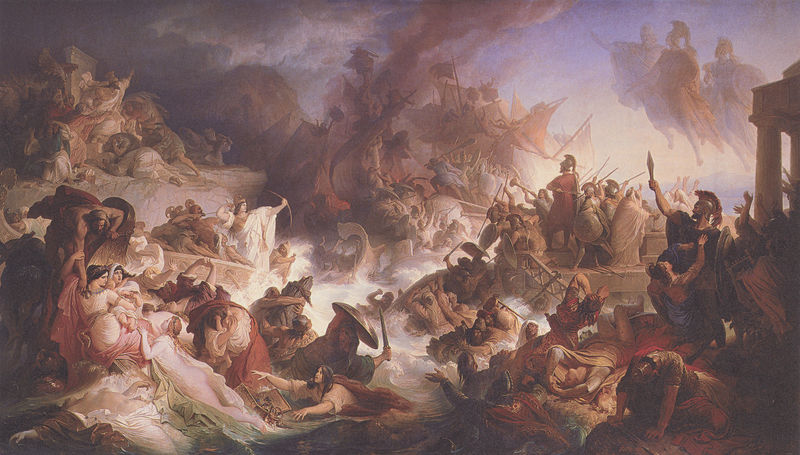
Titel: Die Seeschlacht bei Salamis
Künstler: Wilhelm von Kaulbach
Standort: München
Institution: Stiftung Maximilianeum
Schlagwörter: akt, berg, blau, dunkel, felsen, gemälde, himmel, kampf, mann, meer, nackt, schatten, wasser, weiß, wolken, fluss, frauen, gelb, menschen, bewegung, busen, frau, hell, kleid, kleider, licht, männer, schwarz, säule, säulen, gebäude, haus, rot, wolke, malerei, masse, architektur, historie, stehen, tod, öl, hügel, gitter, qualm, rauch, sonne, gewand, gold, gewänder, personen, boot, boote, fliegen, chaos, gischt, schiff, schiffe, segel, wellen, kauern, liegen, bogen, fahnen, fahne, flagge, schwer, fels, mauer, dunst, nebel, violett, ziehen, figuren, hafen, rad, masten, schaum, angst, dampf, krieg, not, schlacht, sinken, treppe, untergang, wild, wogen, historienbild, lanze, soldaten, geländer, stufen, flucht, schild, truhe, antike, schweben, schilder, schwert, schwerter, waffen, soldat, verletzte, waffe, getümmel, kiste, helm, mythologie, kämpfen, sieg, architrav, rom, fries, römer, helme, beugen, strudel, elend, götter, kampfszene, qual, schreien, toga, sage, dolch, flehen, krieger, erhoben, historienmalerei, bran, historismus, lanzen, feldherr, tempel, speer, flaggen, dorisch, posaune, klassik, schlagen, pfeil, schatz, helfen, retten, rettung, schutz, gebälk, schilde, togen, troja, helle, ducken, gewimmel, schützen, wirrwarr, sintflut, ertrinken, helmzier, dolche, frauen männer, einbruch, atlantis, geshcichte, hineinfallen, rossschweif, speeer, cschiff, himmel rauch